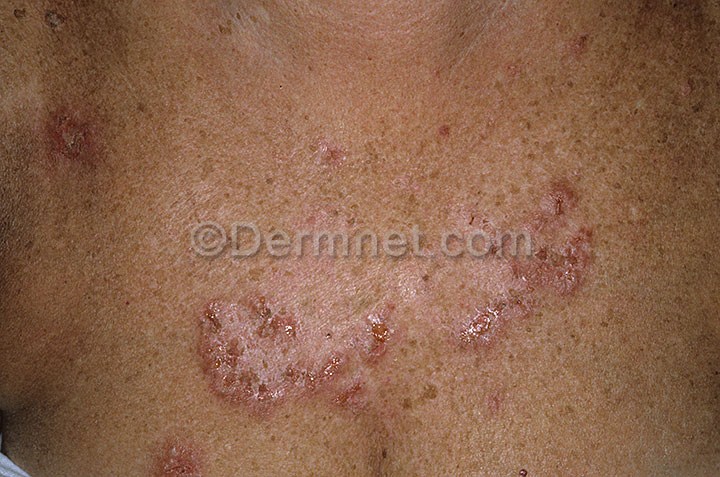
Disease: Bullous Disease Photos